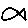
Label: fish